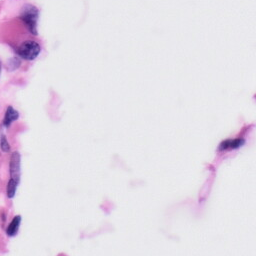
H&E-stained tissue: Skin